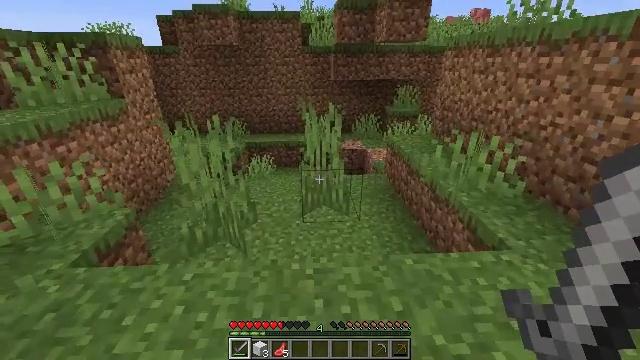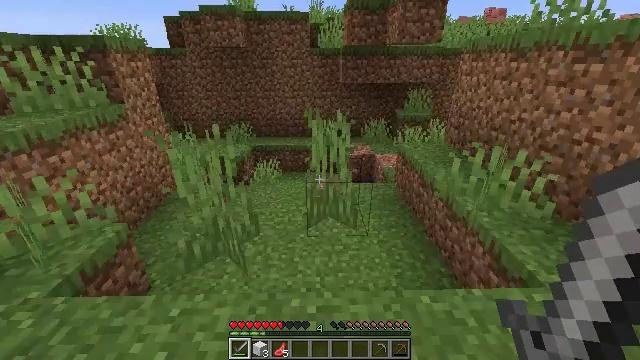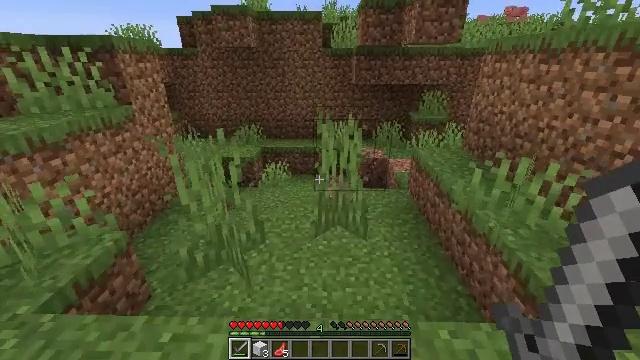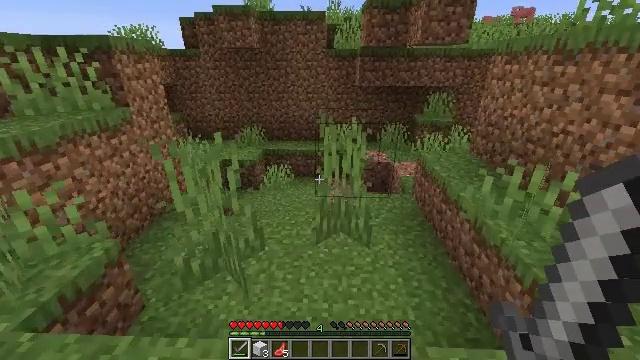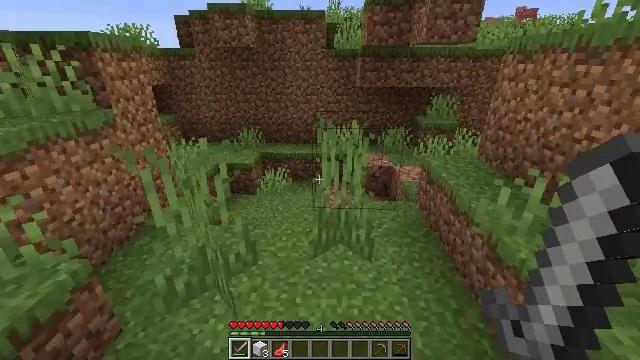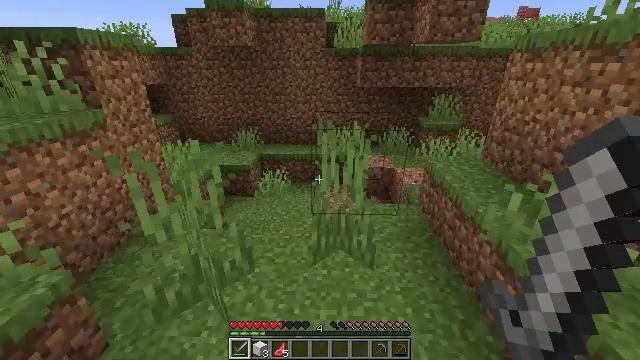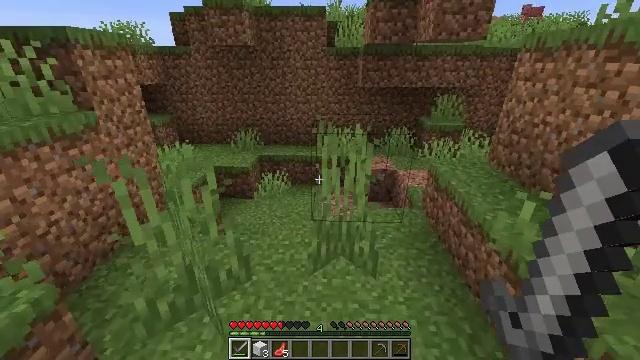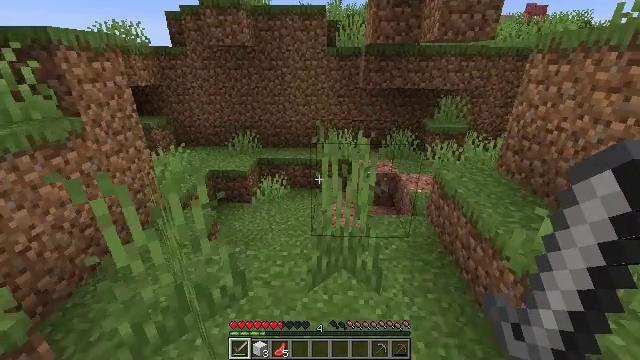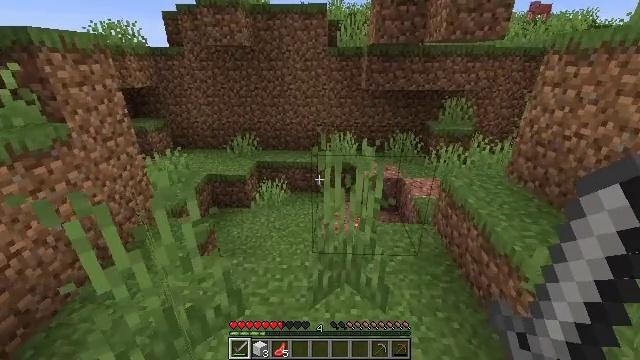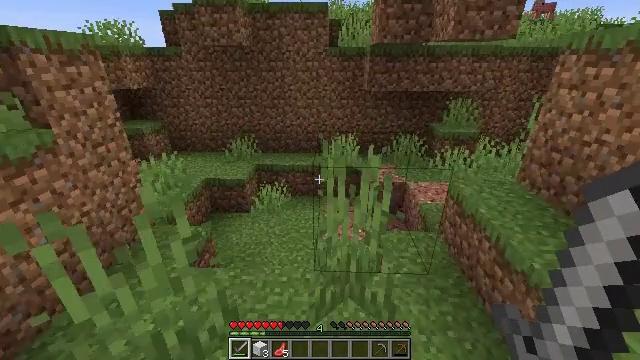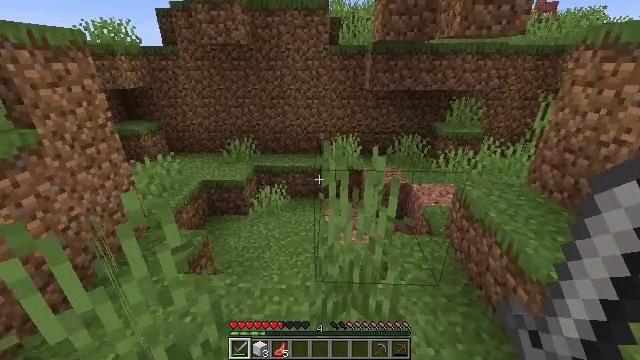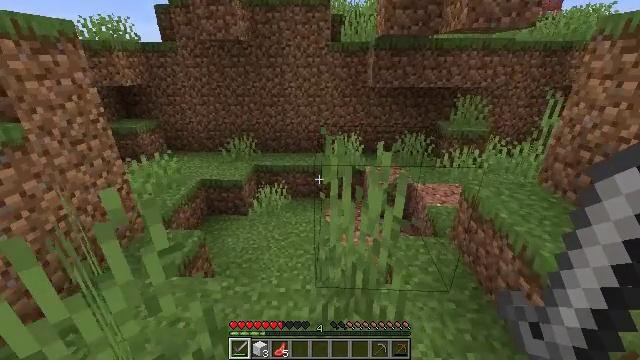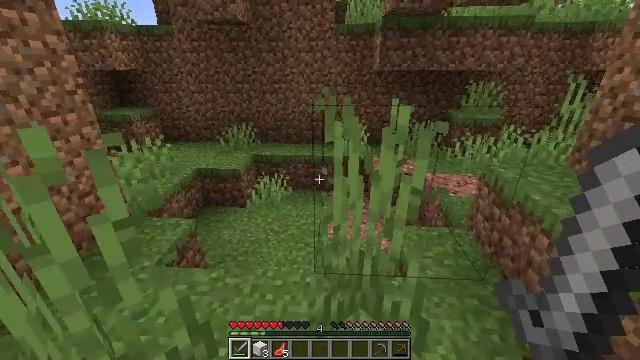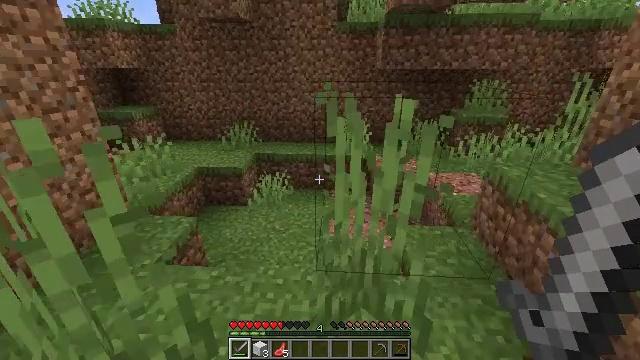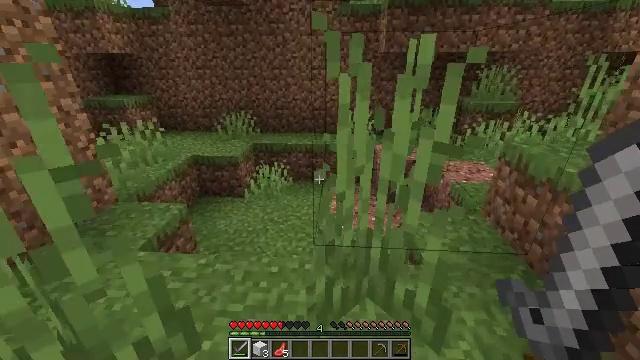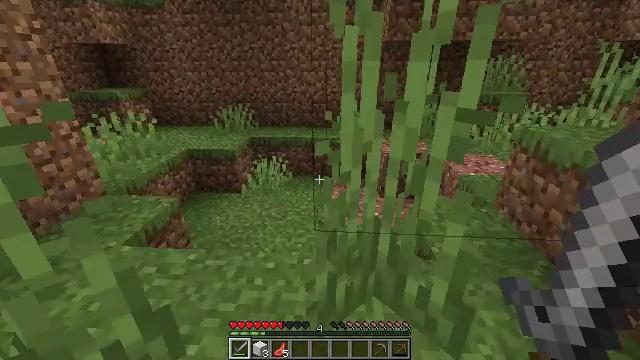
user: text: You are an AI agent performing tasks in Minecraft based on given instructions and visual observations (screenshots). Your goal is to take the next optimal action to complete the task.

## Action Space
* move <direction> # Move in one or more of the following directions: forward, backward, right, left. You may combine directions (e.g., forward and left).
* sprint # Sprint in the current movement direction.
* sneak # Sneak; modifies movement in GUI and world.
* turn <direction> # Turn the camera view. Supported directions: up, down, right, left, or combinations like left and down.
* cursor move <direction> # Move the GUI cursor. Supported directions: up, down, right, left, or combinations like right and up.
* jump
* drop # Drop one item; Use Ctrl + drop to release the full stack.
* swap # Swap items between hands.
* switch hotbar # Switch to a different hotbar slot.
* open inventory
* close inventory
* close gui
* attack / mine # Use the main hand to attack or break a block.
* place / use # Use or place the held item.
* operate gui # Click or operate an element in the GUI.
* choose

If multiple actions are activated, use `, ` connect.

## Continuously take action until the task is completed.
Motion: motion action
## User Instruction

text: Cook cod with the furnace.
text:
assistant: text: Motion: move forward, turn left
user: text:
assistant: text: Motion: move forward, turn left
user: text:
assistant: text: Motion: move forward
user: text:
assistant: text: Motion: move forward
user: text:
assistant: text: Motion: move forward
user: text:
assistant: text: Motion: move forward
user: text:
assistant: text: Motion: move forward
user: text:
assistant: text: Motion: move forward
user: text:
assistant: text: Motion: move forward
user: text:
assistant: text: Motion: move forward
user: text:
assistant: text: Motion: move forward
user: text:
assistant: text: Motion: move forward
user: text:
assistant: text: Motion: move forward
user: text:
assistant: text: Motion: move forward
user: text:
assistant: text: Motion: move forward
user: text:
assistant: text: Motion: move forward
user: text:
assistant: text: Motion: move forward
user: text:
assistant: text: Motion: move forward
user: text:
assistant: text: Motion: move forward
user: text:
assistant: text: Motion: move forward
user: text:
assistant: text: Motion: move forward, turn right
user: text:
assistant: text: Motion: move forward, turn right
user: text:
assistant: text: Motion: move forward, turn right and up
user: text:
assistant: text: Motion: move forward, turn right
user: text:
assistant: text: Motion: move forward, turn right
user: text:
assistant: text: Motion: move forward and move left
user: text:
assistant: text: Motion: move forward and move left, turn right
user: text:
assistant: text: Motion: move forward and move left, turn right
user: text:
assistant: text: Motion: move forward and move left, turn right
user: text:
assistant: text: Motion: move forward and move left, turn right